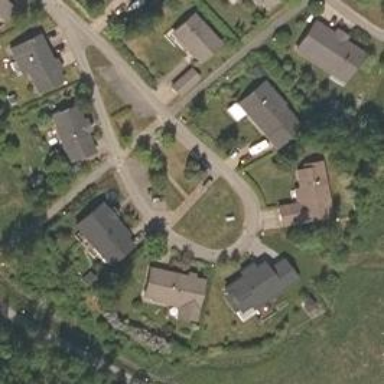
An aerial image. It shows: Living street.